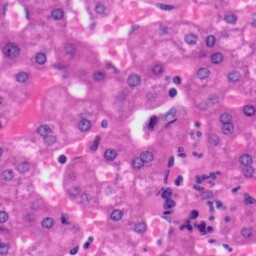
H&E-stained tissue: Liver